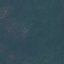
Land use / land cover class: Forest